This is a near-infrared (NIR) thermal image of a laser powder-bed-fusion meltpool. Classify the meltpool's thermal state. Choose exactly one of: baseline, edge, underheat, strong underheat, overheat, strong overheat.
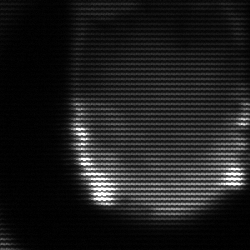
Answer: edge